Question: I would want to edit the image. But instead of updating the image, my code, for some reason is adding the data into the table instead of updating the values. Where am I making mistakes? I have also ran the query as a sql command and it is perfectly working there, but for some reason, here it is appending the values to the table.
Here's my db named artist_list:

Here's my code:
'''
<?php
session_start();
//Checking User Logged or Not
if(empty($_SESSION['user'])){
header('location:index.php');
}
//Restrict User or admin to Access moderator.php page
if($_SESSION['user']['role'] !='sadmin' && $_SESSION['user']['role']!='admin_mum'){
//header('location:admin_pun.php');
echo"YOU DO NOT HAVE PEMISSION.";
exit;
}
$conn = mysqli_connect("localhost", "root", "", "organisation");
if (isset($_POST['upload'])) {
$sql = $conn->prepare("UPDATE 'artist_list' SET 'name'= ? , 'bio'= ? , 'image'= ? WHERE id= ?");
$name = $_POST['name'];
$bio = $_POST['bio'];
$image = $_FILES['image']['name'];
$target = "../images/".basename($image);
$sql->bind_param("sssi",$name,$bio,$image,$_GET["id"]);
if($sql->execute()) {
$success_message = "Edited Successfully";
} else {
$error_message = "Problem in Editing Record";
}
}
$sql = $conn->prepare("SELECT * FROM 'artist_list' WHERE id=?");
$sql->bind_param("i",$_GET["id"]);
$sql->execute();
$result = $sql->get_result();
if ($result->num_rows > 0) {
$row = $result->fetch_assoc();
}
$conn->close();
?>
<html>
<head>
<link rel="stylesheet" href="https://maxcdn.bootstrapcdn.com/bootstrap/4.0.0/css/bootstrap.min.css" integrity="sha384-Gn5384xqQ1aoWXA+058RXPxPg6fy4IWvTNh0E263XmFcJlSAwiGgFAW/dAiS6JXm" crossorigin="anonymous">
<style>
html {
display: table;
margin: auto;
}
body {
display: table-cell;
vertical-align: middle;
}
</style>
<title>employee edit </title>
</head>
<body>
<center><div><img src="#" style="vertical-align: top;"></div></center>
<?php if(!empty($success_message)) { ?>
<div class="success message"><?php echo $success_message; ?></div>
<?php } if(!empty($error_message)) { ?>
<div class="error message"><?php echo $error_message; ?></div>
<?php } ?>
<a href="about-admin_mum.php" class="btn btn-primary" role="button">Back To List</a>
<form method="POST" action="artist_list-mumbai.php" enctype="multipart/form-data">
<input type="hidden" name="size" value="<PHONE>">
<div>
<input type="file" class="btn btn-success" style="margin : 20px;" name="image">
</div>
<div>
<p style="margin-left : 20px;">name:</p><input type="text" name="name" style="margin-left : 20px;" value="<?php echo $row["name"]?>"><br><br>
<p style="margin-left: 20px;">Bio:</p><textarea rows="4" cols="50" name="bio" style="margin-left : 20px;"><?php echo $row["bio"]?></textarea>
</div>
<div>
<button type="submit" name="upload" class="btn btn-success" style="margin : 20px;">UPLOAD</button>
</div>
</form>
<footer><img src="#"></footer>
</body>
</html>
'''
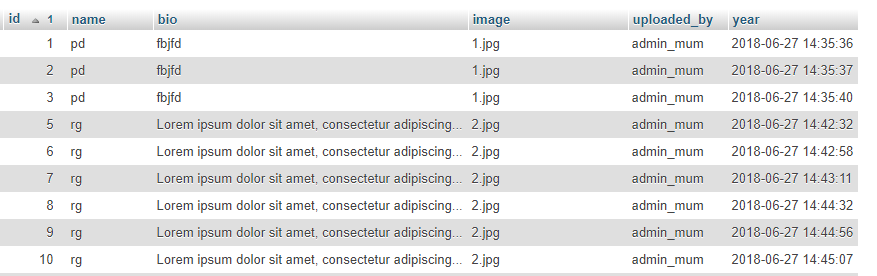
Answer: Okay, I seem to have found a solution. Removing "gallery-mumbai.php" from the action seems to have solved the problem. I have no idea why my code has started working though!
'''
<?php
session_start();
//Checking User Logged or Not
if(empty($_SESSION['user'])){
header('location:index.php');
}
//Restrict User or admin to Access moderator.php page
if($_SESSION['user']['role'] !='sadmin' && $_SESSION['user']['role']!='admin_mum'){
//header('location:admin_pun.php');
echo"YOU DO NOT HAVE PEMISSION.";
exit;
}
$conn = mysqli_connect("localhost", "root", "", "organisation");
if (isset($_POST['upload'])) {
$sql = $conn->prepare("UPDATE 'images' SET 'images'= ? WHERE id= ?");
$image = $_FILES['image']['name'];
$target = "../images/".basename($image);
$sql->bind_param("si",$image,$_GET["id"]);
if($sql->execute()) {
$success_message = "Edited Successfully";
} else {
$error_message = "Problem in Editing Record";
}
}
$sql = $conn->prepare("SELECT * FROM 'images' WHERE id=?");
$sql->bind_param("i",$_GET["id"]);
$sql->execute();
$result = $sql->get_result();
if ($result->num_rows > 0) {
$row = $result->fetch_assoc();
}
$conn->close();
?>
<html>
<head>
<link rel="stylesheet" href="https://maxcdn.bootstrapcdn.com/bootstrap/4.0.0/css/bootstrap.min.css" integrity="sha384-Gn5384xqQ1aoWXA+058RXPxPg6fy4IWvTNh0E263XmFcJlSAwiGgFAW/dAiS6JXm" crossorigin="anonymous">
<style>
html {
display: table;
margin: auto;
}
body {
display: table-cell;
vertical-align: middle;
}
</style>
<title>employee edit </title>
</head>
<body>
<center><div><img src="http://10.31.3.3/Nimg/ITHeader2.png" style="vertical-align: top;"></div></center>
<?php if(!empty($success_message)) { ?>
<div class="success message"><?php echo $success_message; ?></div>
<?php } if(!empty($error_message)) { ?>
<div class="error message"><?php echo $error_message; ?></div>
<?php } ?>
<a href="about-admin_mum.php" class="btn btn-primary" role="button">Back To List</a>
<form method="POST" action="" enctype="multipart/form-data"> /* Removing "gallery-mumbai.php" from action seems to have solved my problem. */
<input type="hidden" name="size" value="<PHONE>">
<div>
<input type="file" class="btn btn-success" style="margin : 20px;" name="image">
</div>
<div>
<button type="submit" name="upload" class="btn btn-success" style="margin : 20px;">UPLOAD</button>
</div>
</form>
<footer><img src="http://10.31.3.3/Nimg/Footer1.png"></footer>
</body>
</html>
'''